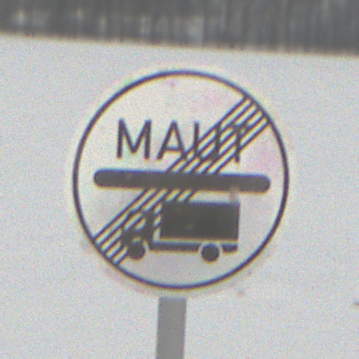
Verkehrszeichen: EndeMautpflicht
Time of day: MorningAfternoon
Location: Outdoor (Nature)
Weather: Overcast
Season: Winter
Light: Natural